Field crop: maize
Growth stage: 1
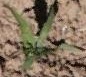
Species: maize